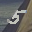
Label: 5